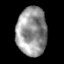
Tissue: lung
Cell type: Epithelial cells
Senescence score: 0.2161
Nuclear area (px): 1441
Mean DAPI intensity: 148.188